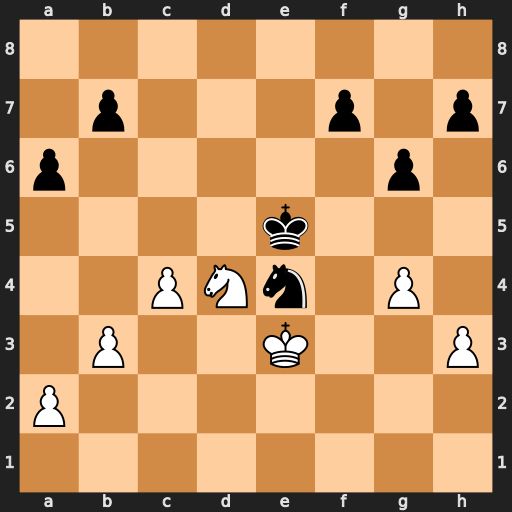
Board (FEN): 8/1p3p1p/p5p1/4k3/2PNn1P1/1P2K2P/P7/8
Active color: w
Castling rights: -
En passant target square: -
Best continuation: Nf3+ Kd6 Kxe4